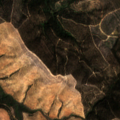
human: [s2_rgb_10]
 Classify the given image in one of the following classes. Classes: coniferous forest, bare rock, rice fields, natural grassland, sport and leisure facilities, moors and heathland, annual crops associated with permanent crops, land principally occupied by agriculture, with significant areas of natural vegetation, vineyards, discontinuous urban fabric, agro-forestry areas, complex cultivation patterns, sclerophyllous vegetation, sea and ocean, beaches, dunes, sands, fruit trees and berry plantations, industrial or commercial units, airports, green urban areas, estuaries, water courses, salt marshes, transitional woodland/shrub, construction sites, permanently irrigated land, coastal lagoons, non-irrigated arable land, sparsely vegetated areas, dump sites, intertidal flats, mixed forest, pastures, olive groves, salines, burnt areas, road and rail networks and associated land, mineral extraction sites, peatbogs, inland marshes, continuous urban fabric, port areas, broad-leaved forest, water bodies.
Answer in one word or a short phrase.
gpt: broad-leaved forest, transitional woodland/shrub